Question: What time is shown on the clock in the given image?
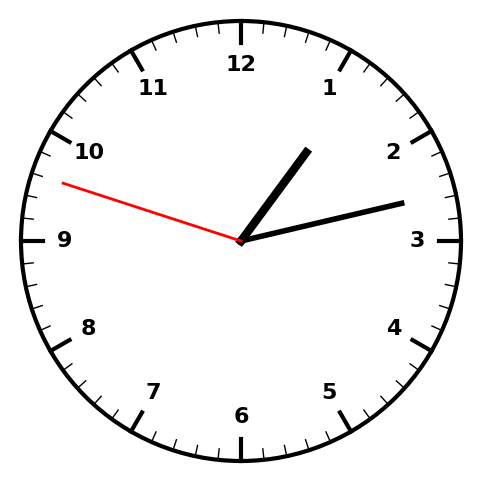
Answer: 01:12:48